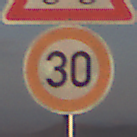
Verkehrszeichen: Geschwindigkeit30
Zusatzzeichen oben: RadverkehrLinks
Umgebung: Outdoor, Nature
Tageszeit: SunriseSunset
Wetter: PartlyCloudy
Licht: Natural
Jahreszeit: NotSpecified
Kontrast: HighContrast